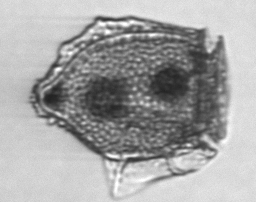
Label: Dinophysis_norvegica